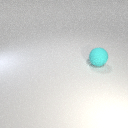
large cyan rubber sphere